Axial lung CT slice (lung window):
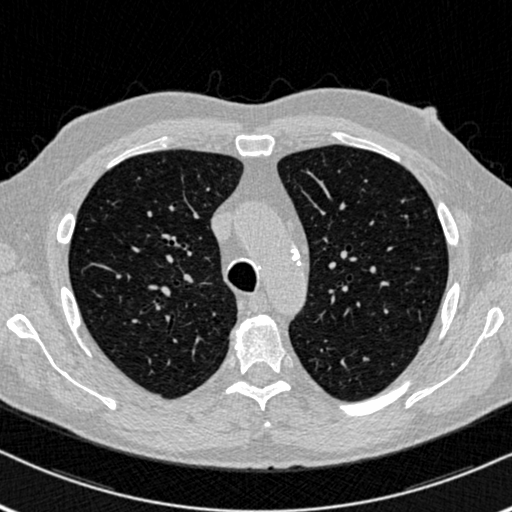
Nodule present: no